Question: I am following the <URL> but I am having an issue regarding the location for the template to render the form.
I can see in the documentation that this should be located at formtools/wizard/wizard_form.html
My app is called "survey" so I initially thought to put it inside that
'''
survey/formtools/wizard/wizard_form.html
'''
But I get the error
'''
TemplateDoesNotExist at /contact/
formtools/wizard/wizard_form.html
'''
So then I put it at
'''
survey/contact/formtools/wizard/wizard_form.html
'''
but no change to the error.
I know I could start changeing the WizzardView but I would like to find out what I am doing wrong.
Below is a screenshot of my project structure. Any help is much apriciated.

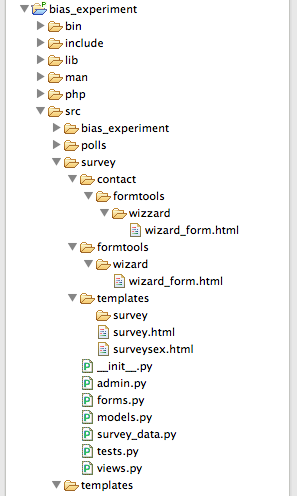
Answer: '''
survey/formtools/wizard/wizard_form.html
'''
You should place this in your templates folder in your survey app